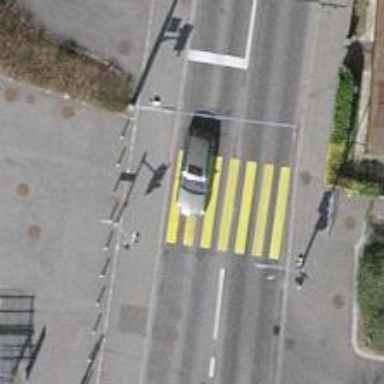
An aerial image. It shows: Kerb barrier.